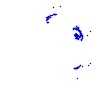
Particle: pion